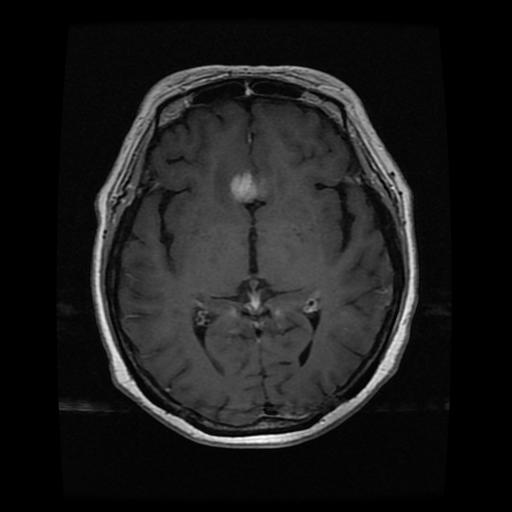
Label: meningioma